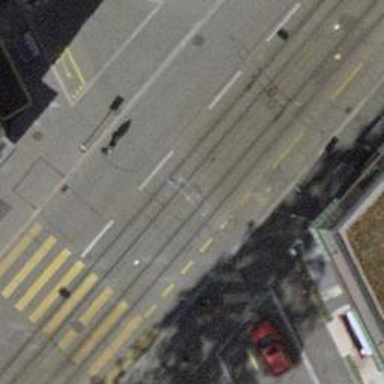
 and there is opposite lane cycleway on the left side."